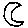
Label: moon